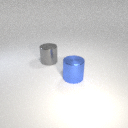
large gray metal cylinder behind large blue metal cylinder